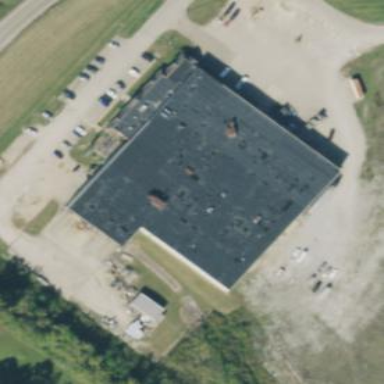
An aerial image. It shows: Warehouse.